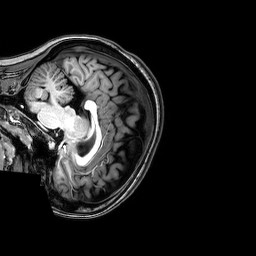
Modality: T1w
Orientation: sagittal
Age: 22
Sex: female